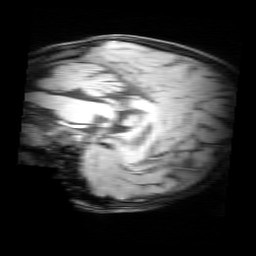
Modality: MP2RAGE
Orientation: sagittal
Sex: male
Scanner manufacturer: siemens
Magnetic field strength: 3 T
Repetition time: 5 s
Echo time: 0.00368 s